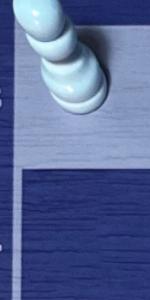
Label: Empty